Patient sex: M
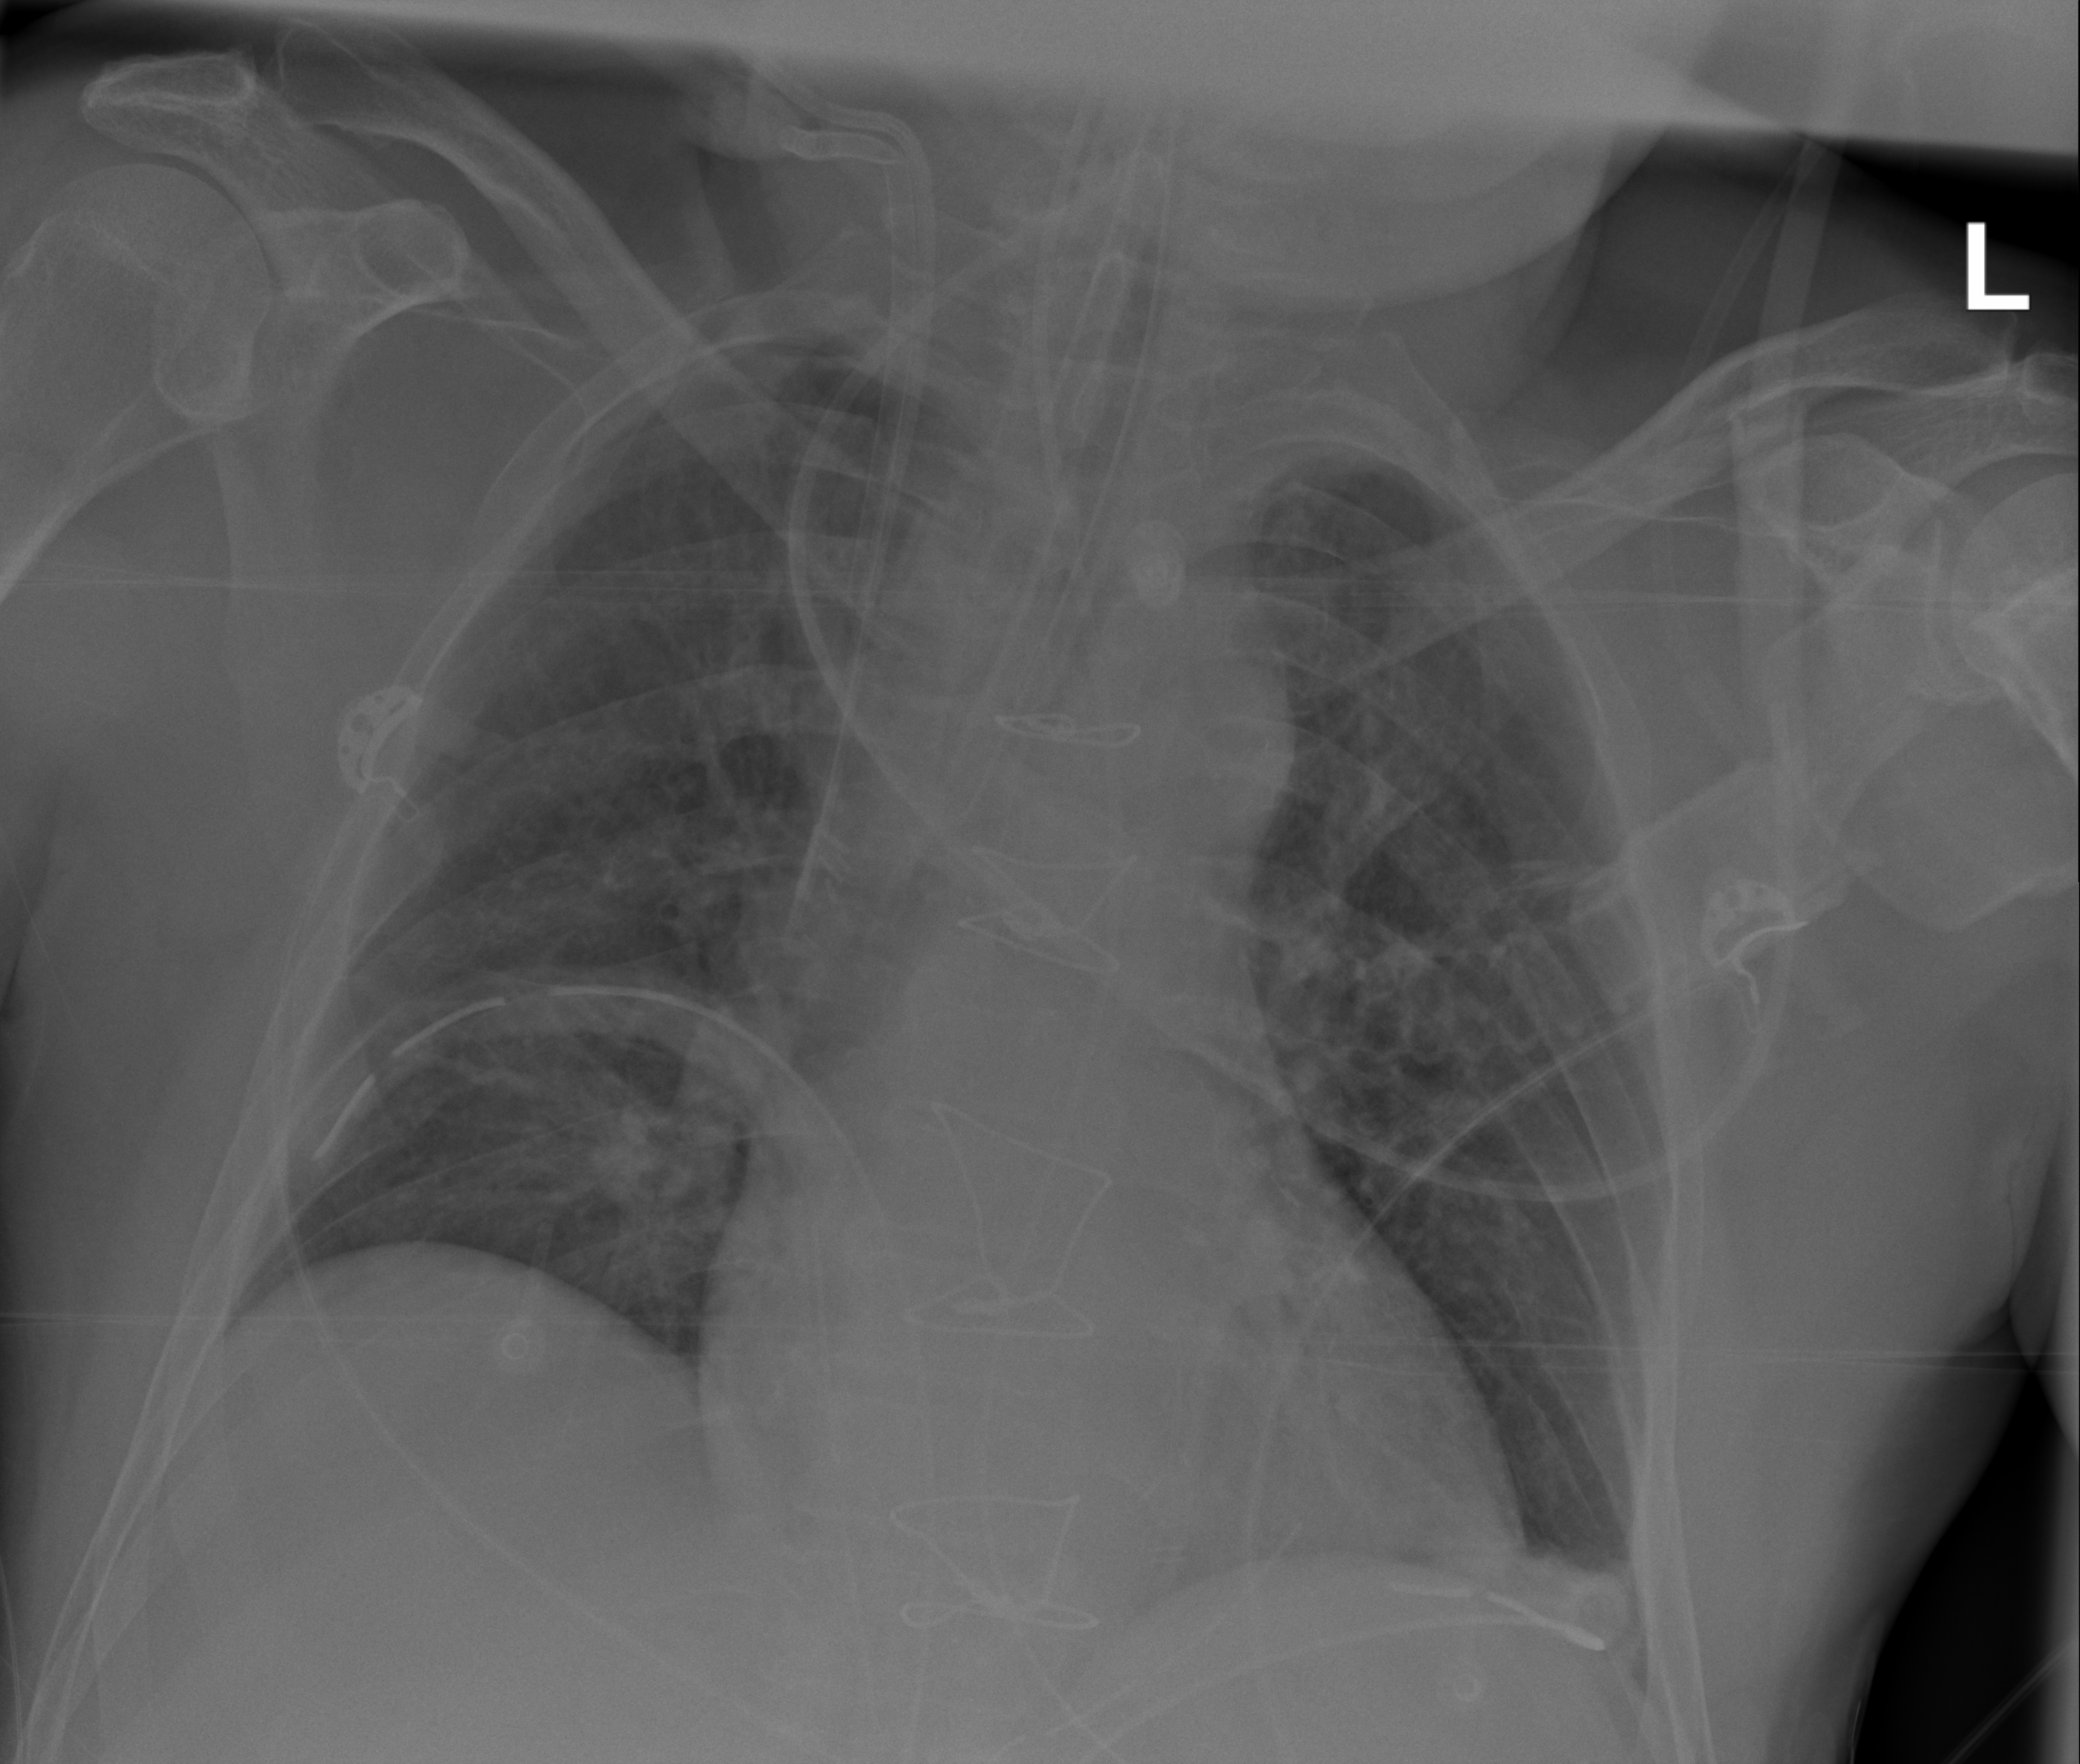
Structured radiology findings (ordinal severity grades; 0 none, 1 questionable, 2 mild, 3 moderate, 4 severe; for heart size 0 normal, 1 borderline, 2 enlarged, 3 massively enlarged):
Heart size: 1
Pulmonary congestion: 1
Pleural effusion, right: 0
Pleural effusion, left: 0
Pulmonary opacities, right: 0
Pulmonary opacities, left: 0
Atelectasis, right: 0
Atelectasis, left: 0